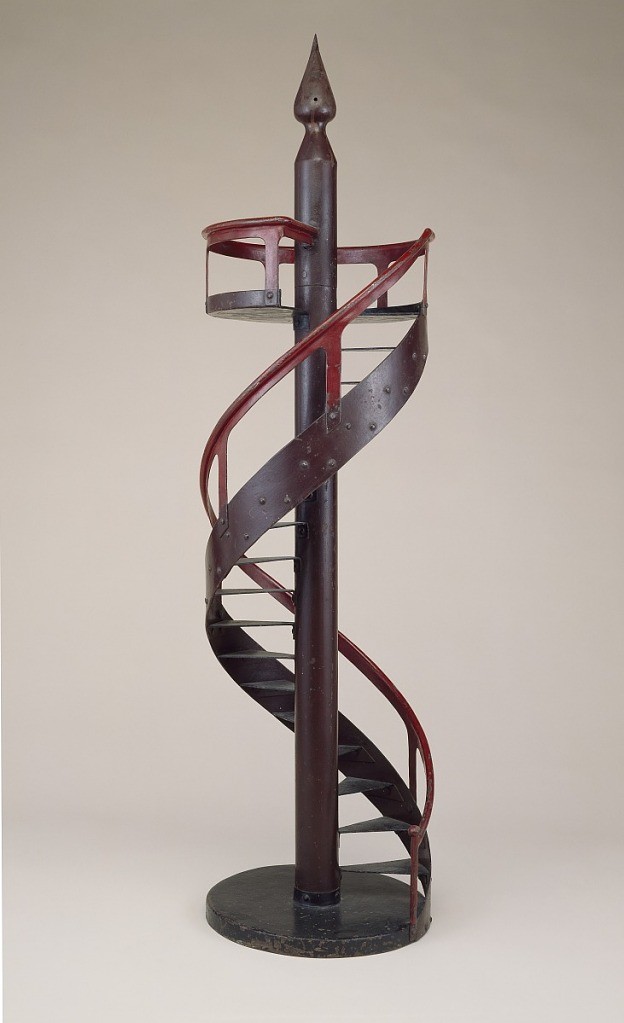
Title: staircase model
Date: mid-19th century
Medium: iron
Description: Spiral and circular-section staircase model.